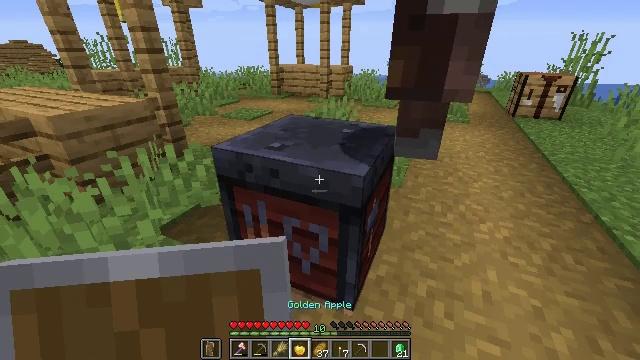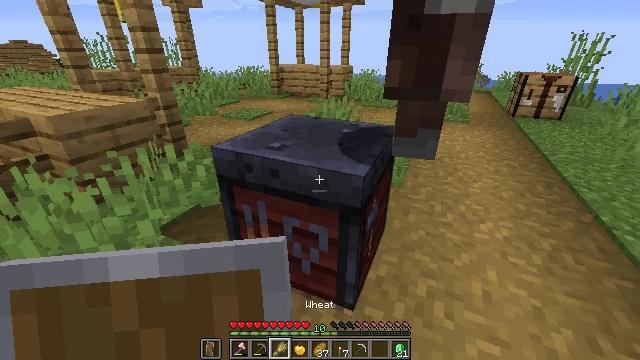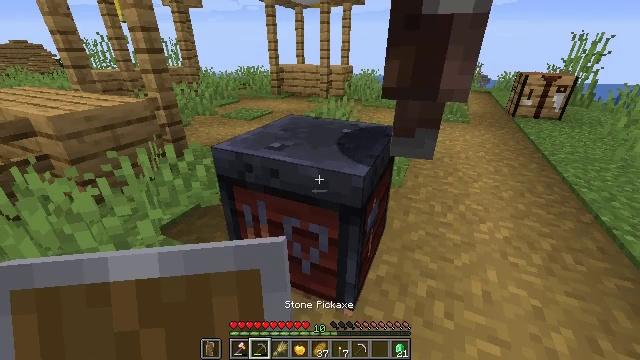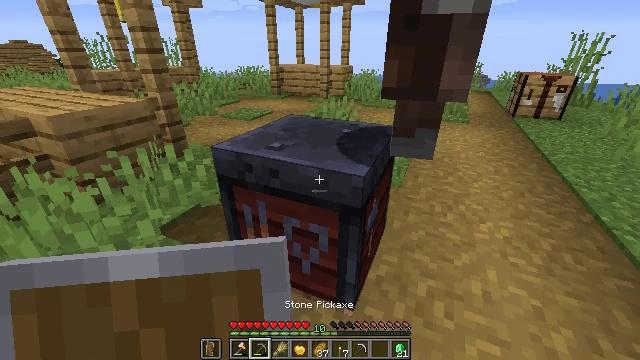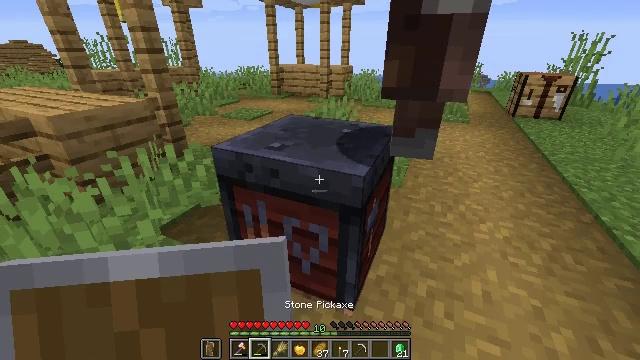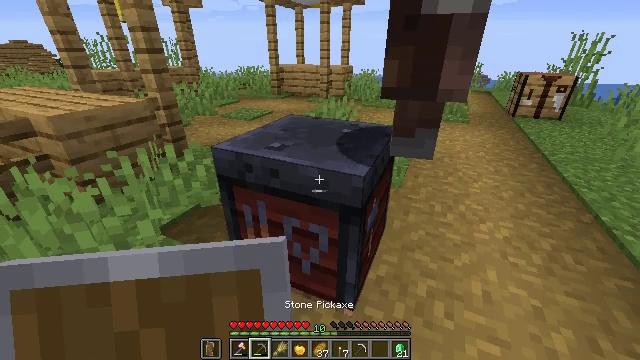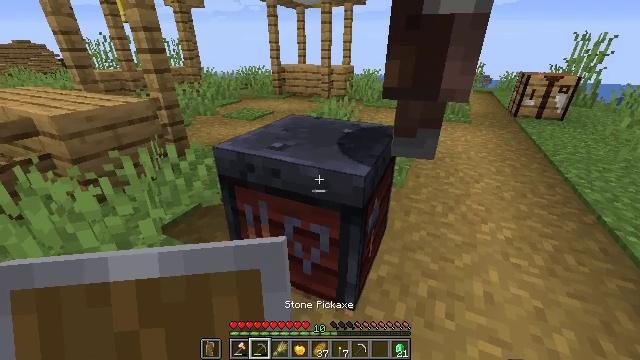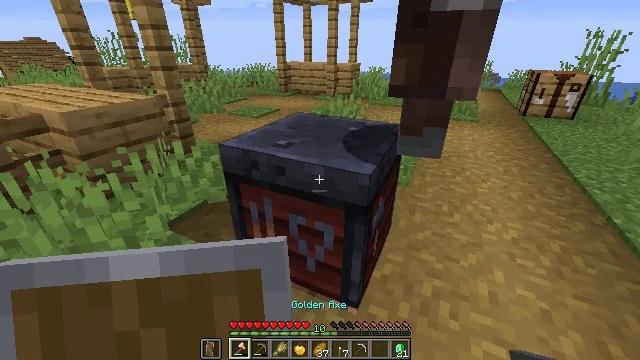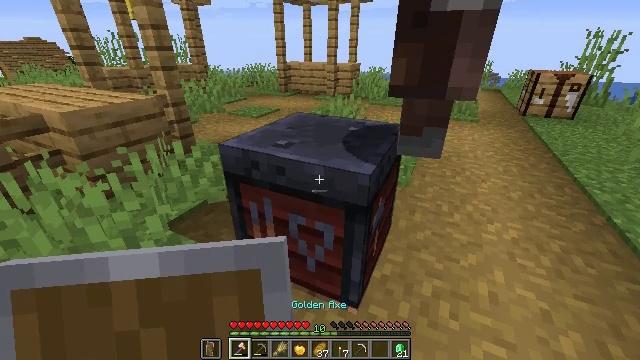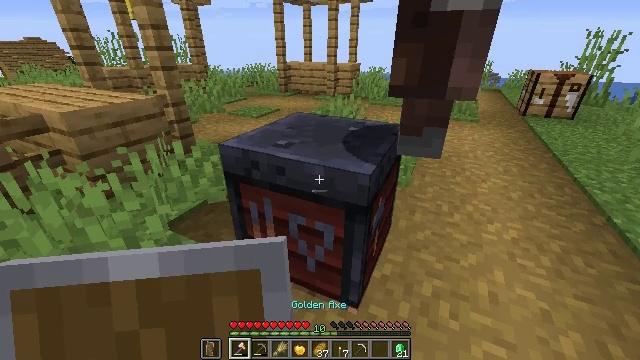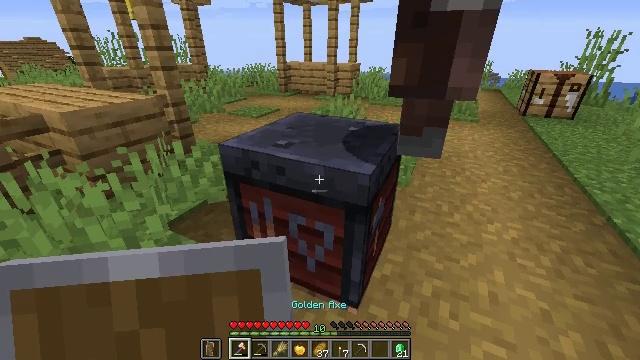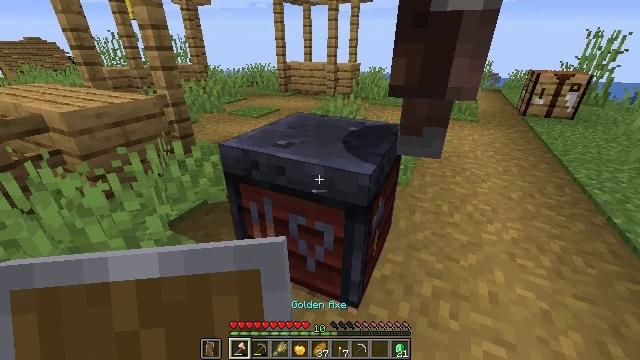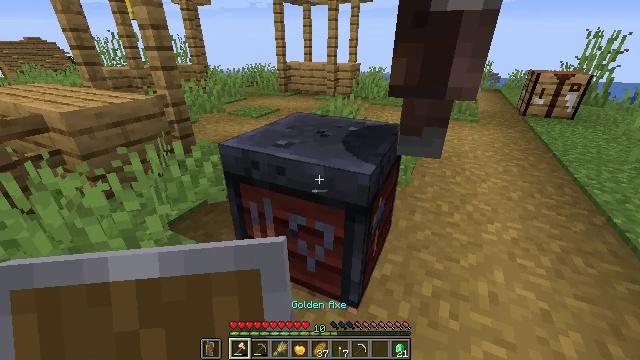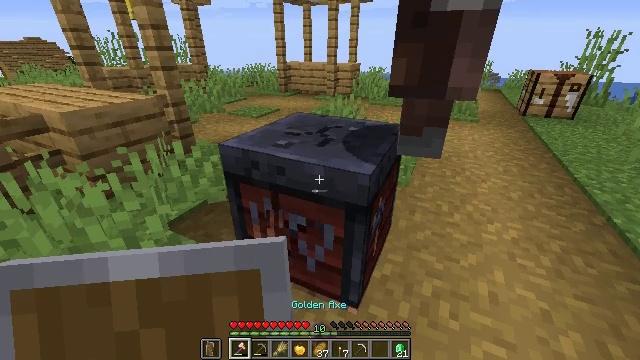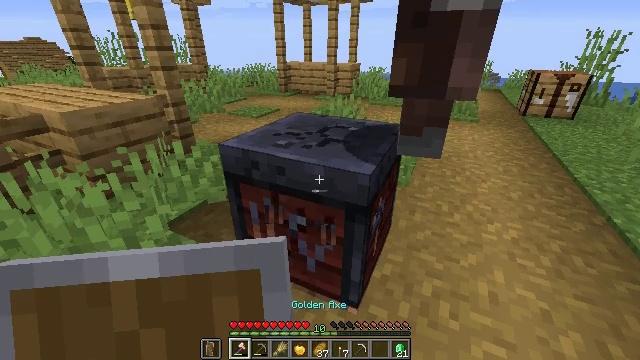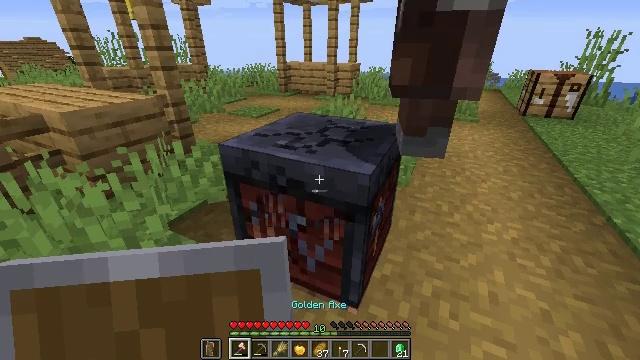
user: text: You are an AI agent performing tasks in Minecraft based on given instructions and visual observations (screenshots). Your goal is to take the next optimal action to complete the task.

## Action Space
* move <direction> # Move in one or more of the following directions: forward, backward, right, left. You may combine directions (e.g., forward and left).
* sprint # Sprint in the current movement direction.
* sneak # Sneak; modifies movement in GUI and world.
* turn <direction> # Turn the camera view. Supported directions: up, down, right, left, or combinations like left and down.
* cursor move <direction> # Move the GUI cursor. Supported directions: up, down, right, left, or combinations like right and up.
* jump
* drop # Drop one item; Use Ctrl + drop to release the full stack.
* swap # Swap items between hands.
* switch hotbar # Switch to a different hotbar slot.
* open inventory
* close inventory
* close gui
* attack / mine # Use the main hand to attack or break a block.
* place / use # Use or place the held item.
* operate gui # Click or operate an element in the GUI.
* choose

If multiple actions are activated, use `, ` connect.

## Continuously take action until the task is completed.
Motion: motion action
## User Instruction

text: Gather the smithing table into your inventory.
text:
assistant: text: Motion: no_op
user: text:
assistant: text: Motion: no_op
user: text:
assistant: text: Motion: no_op
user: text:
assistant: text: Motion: no_op
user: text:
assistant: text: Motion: no_op
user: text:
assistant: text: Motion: no_op
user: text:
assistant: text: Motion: turn left
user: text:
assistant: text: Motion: no_op
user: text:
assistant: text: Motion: no_op
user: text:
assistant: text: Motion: no_op
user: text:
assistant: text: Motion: no_op
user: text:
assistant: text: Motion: attack / mine
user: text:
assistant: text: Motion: attack / mine
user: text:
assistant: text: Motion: attack / mine
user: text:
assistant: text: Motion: attack / mine
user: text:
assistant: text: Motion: attack / mine
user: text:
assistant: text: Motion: attack / mine
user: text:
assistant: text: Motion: attack / mine
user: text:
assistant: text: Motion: attack / mine
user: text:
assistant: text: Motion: attack / mine
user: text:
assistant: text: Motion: attack / mine
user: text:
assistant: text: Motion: attack / mine
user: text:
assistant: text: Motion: attack / mine